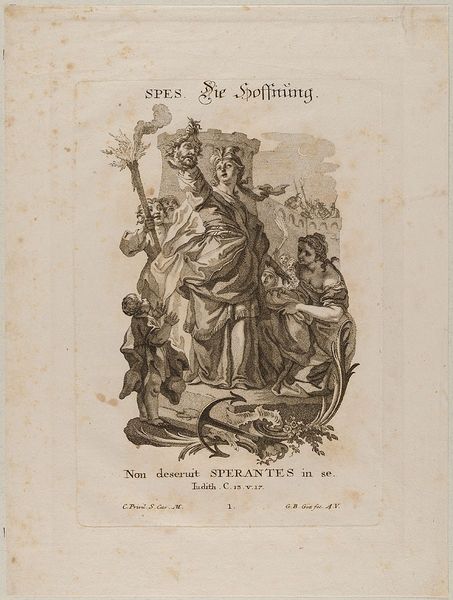
Titel: Judith mit Kopf des Holofernes (Die Hoffnung)
Künstler: Gottfried Bernhard Göz
Standort: Hamburg
Institution: Museum für Kunst und Gewerbe Hamburg
Schlagwörter: kopf, frauen, stadt, frau, bibel, holofernes, judith, kind, blatt, pflanze, rokoko, turm, putto, schrift, mauer, grafik, graphik, kartusche, zinnen, fotografie, photographie, burg, druck, druckgraphik, druckgrafik, stich, ranke, anker, hoffnung, fackel, heroisch, legende, rocaille, köpfung, spes, style, reproduktionen, druckerzeugnisse, muschelwerk, ornamentstich, vorlageblätter, punktiermanier, punktiertechnik